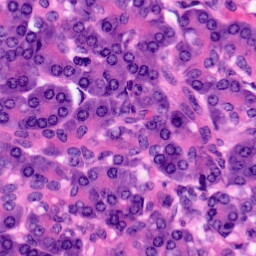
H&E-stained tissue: Pancreatic